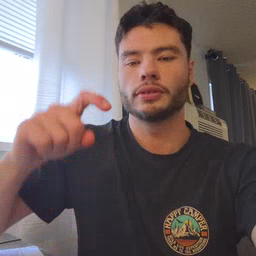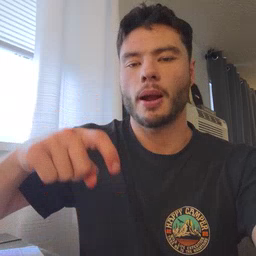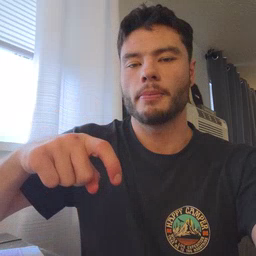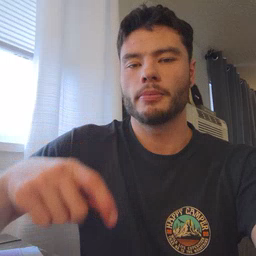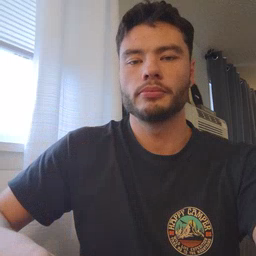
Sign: time